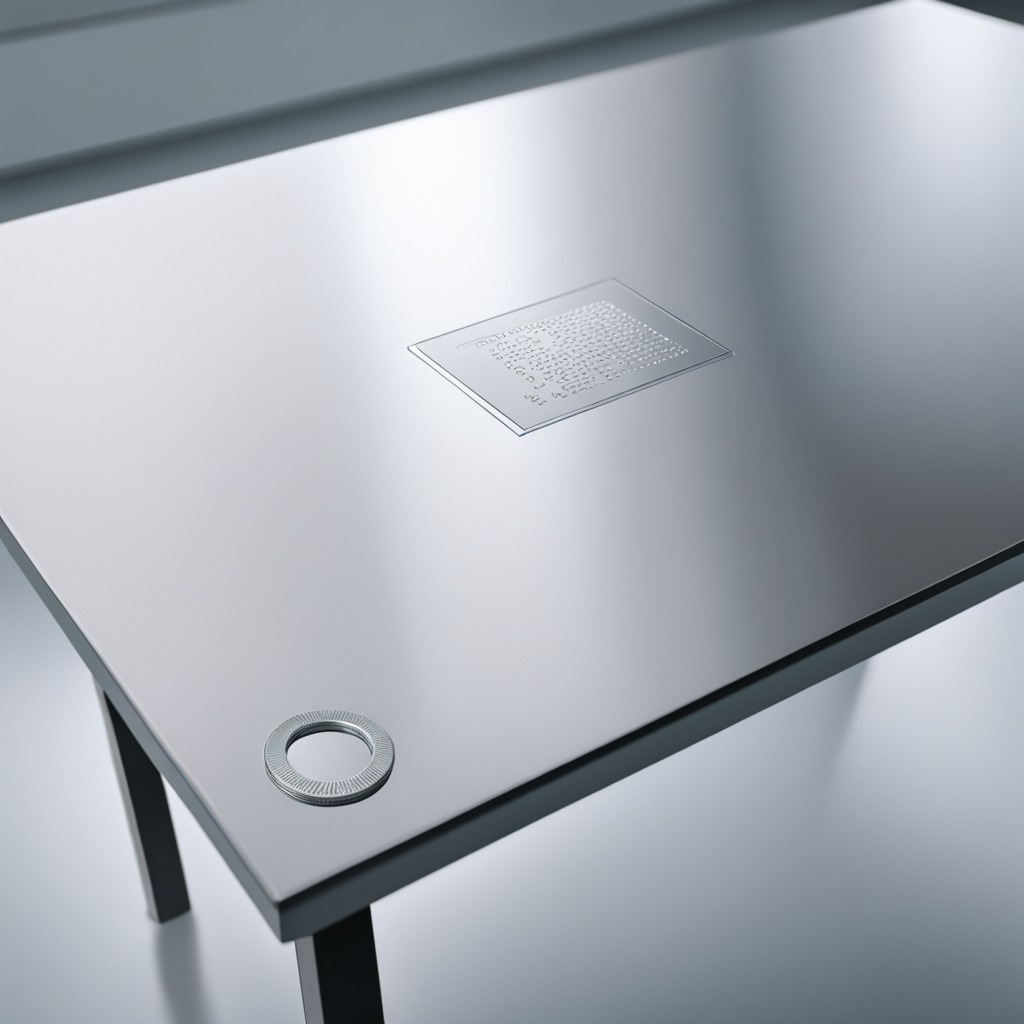
A flat metal washer is lying on the stainless steel table.